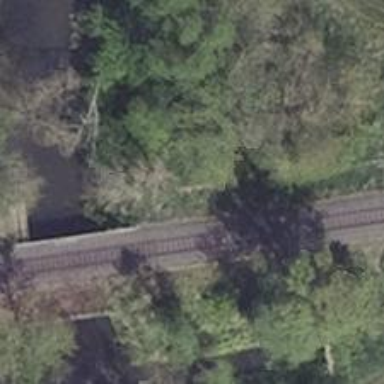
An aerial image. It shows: Bridge over railway line.